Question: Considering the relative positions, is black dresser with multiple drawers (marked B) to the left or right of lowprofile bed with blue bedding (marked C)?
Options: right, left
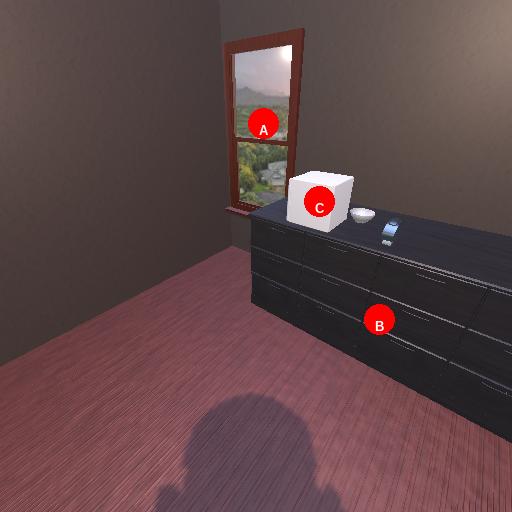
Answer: right